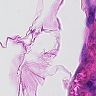
Metastatic tissue present: no